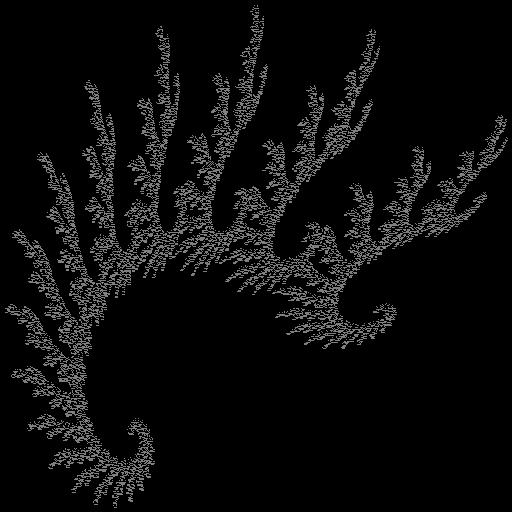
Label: grassfern